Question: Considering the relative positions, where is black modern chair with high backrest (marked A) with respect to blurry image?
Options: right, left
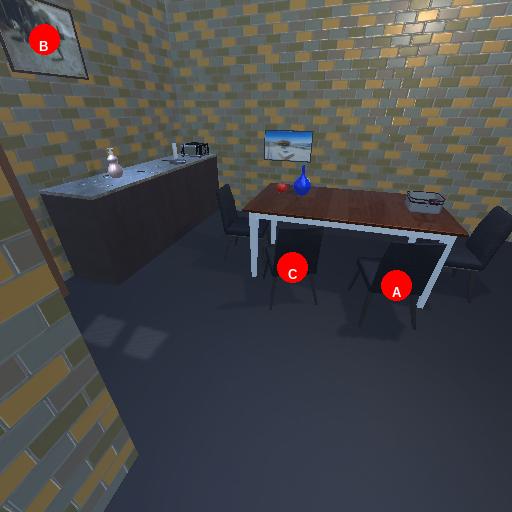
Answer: right